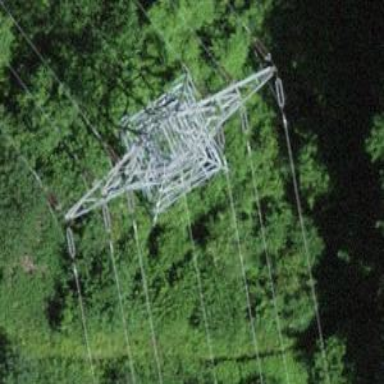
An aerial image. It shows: Power tower.